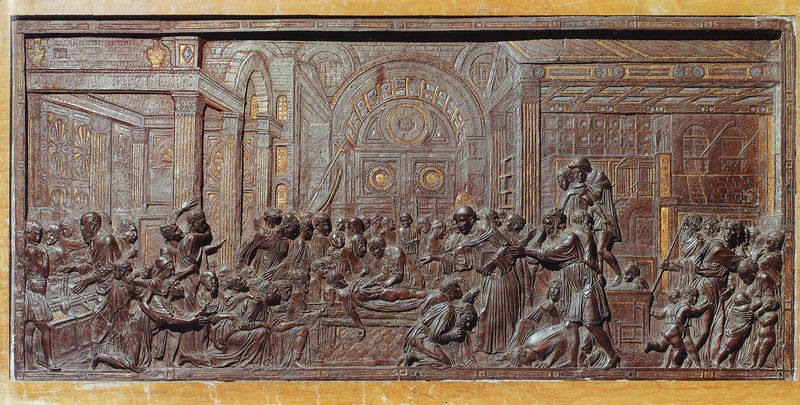
Titel: Wundertaten des hl. Antonius
Künstler: Donatello
Standort: Padua, Basilica del Santo (EU - I - Venetien)
Schlagwörter: kampf, menschen, säulen, versammlung, gericht, leiche, tod, trauer, innenraum, kirche, gold, kind, relief, metall, tor, flucht, truhe, streit, medizin, pforte, christus, jesus, mönche, grablegung, mediziner, grablege, apostel, verletzter, aufestehung, paulus, holz holzrelief